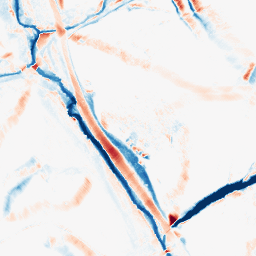
Category: morphological
Decomposition family: morphological_diamond
Decomposition parameters: operation: average
radius: 10
Upsampling method: bspline
Upsampling parameters: scale: 8
Upsampling scale: 8